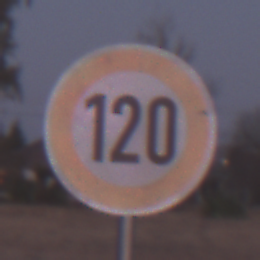
Verkehrszeichen: Geschwindigkeit120
Umgebung: Outdoor, Nature
Tageszeit: SunriseSunset
Wetter: Clear
Licht: Natural
Jahreszeit: NotSpecified
Kontrast: LowContrast